Question: I have the following HTML structure
'''
<div id='my_categories'>
<ul>
<li><a href="1">Animals, Birds, & Pets</a></li>
<li><a href="2">Ask the Expert</a>
<ul>
<li><a href='21'>Health Care Providers</a></li>
<li><a href='22'>Influnza</a>
<ul>
<li><a href='221'>Flu Viruses (2)</a></li>
<li><a href='222'>Test</a></li>
</ul>
</li>
</ul>
</li>
</ul>
</div>
'''
This is how the web page looks

What I need is, I have a categories table with fields category_name, category_url and parent_id.
I need to save each category and sub-category. The parent_id denotes under which category does this sub-category comes under.
How can I parse through this HTML structure using this Hpricot and save data to my database. Please help
My table looks like
'''
id category_name category_url Parent_id
1 Animals, Birds, & Pets null null
2 Ask the expert null null
3 Health Care Providers null 2
4 Influenza null 2
5 Flu Viruses null 4
6 Test null 4
'''
Thanks in advance
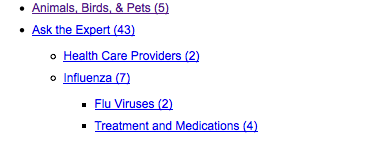
Answer: Below is the code that worked for me...
'''
doc = Hpricot(open(categories_page).read)
doc.search("ul/li").each do |li|
category = li.search('a[@href]').first.inner_text.gsub(/ *\(.*?\)/, '')
category_url = li.search('a').first[:href]
category = Category.find_or_create_by_name(category, :url => category_url)
puts "---------- #{category.name} ------------"
nodes = li.search("ul/li/a")
unless nodes.empty?
nodes.each do |node|
node_name = node.inner_text.gsub(/ *\(.*?\)/, '')
node_url = node.attributes['href']
sub_category = Category.find_by_name(node_name)
if sub_category.blank?
sub_category = Category.create(:name => node_name, :url => node_url, :parent_category_id => category.id)
puts " #{sub_category.name}"
else
sub_category.update_attribute('parent_category_id', category.id)
puts " #{category.name} --> #{sub_category.name}"
end
end
end
end
'''